Field crop: maize
Growth stage: 1
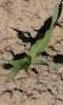
Species: maize